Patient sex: M
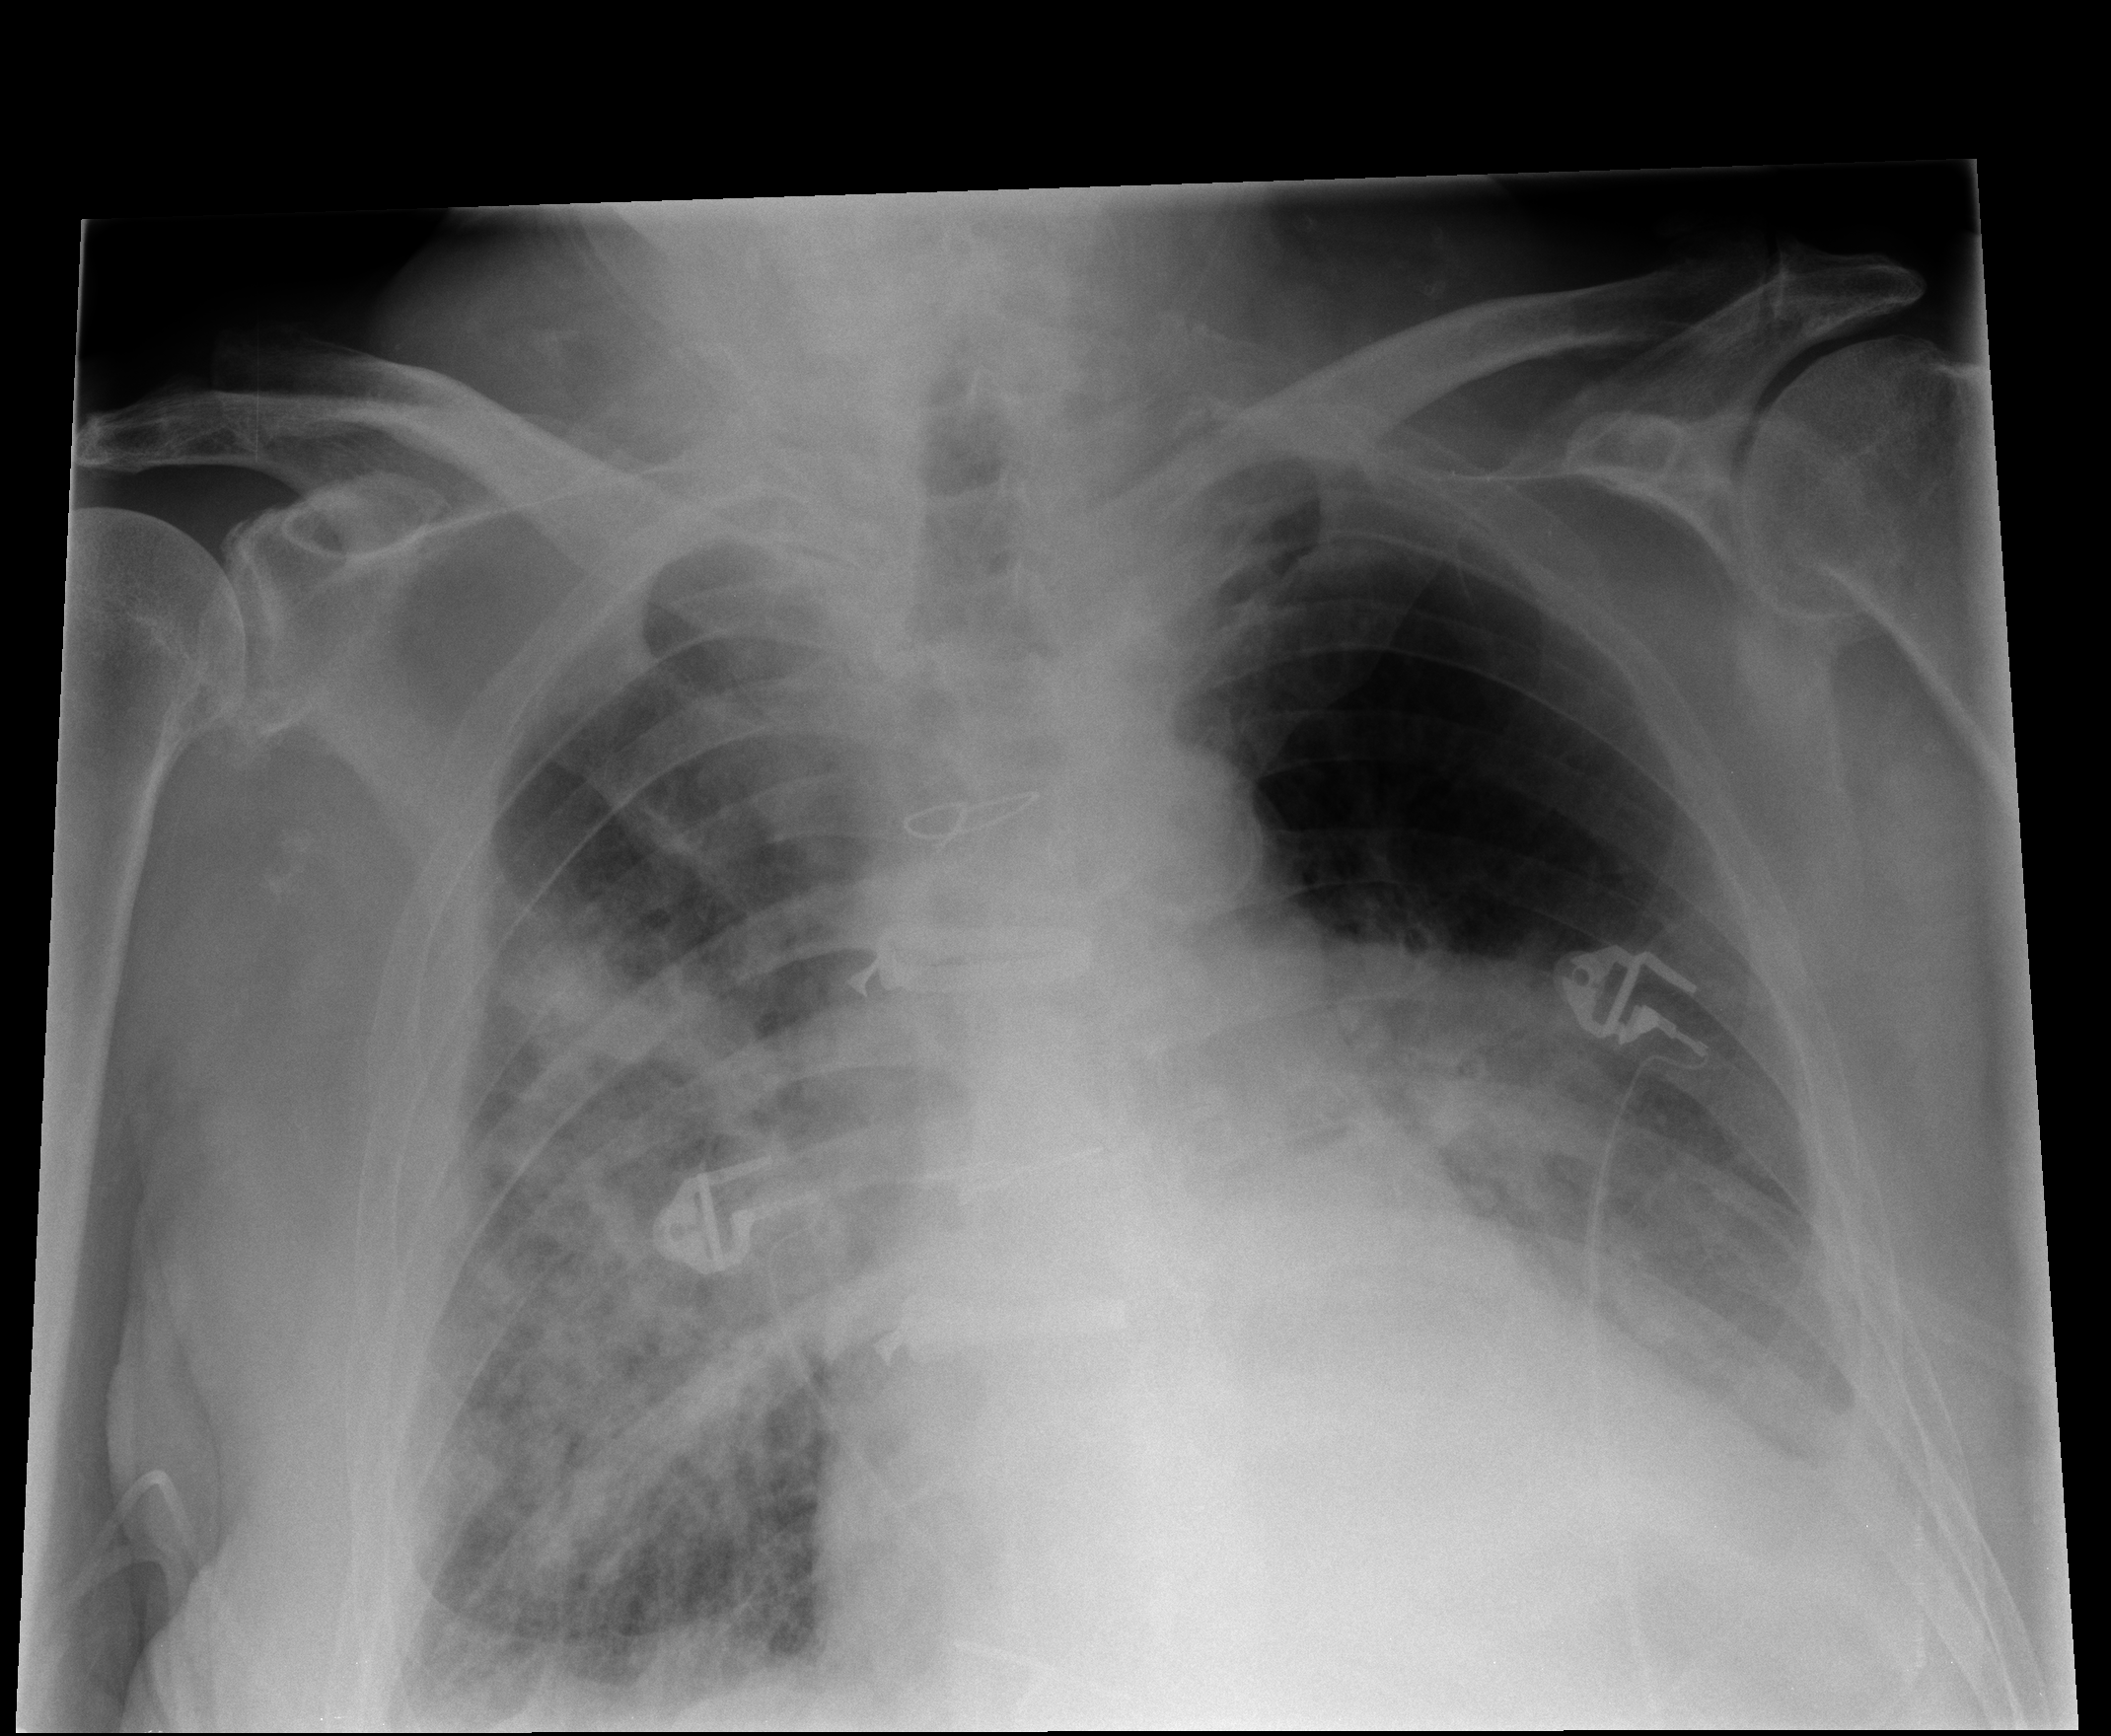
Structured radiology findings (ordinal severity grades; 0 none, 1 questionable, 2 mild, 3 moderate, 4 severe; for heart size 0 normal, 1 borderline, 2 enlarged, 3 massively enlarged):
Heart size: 2
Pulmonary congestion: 2
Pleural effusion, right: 2
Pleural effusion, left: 2
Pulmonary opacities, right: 3
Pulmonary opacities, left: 2
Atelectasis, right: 2
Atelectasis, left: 2